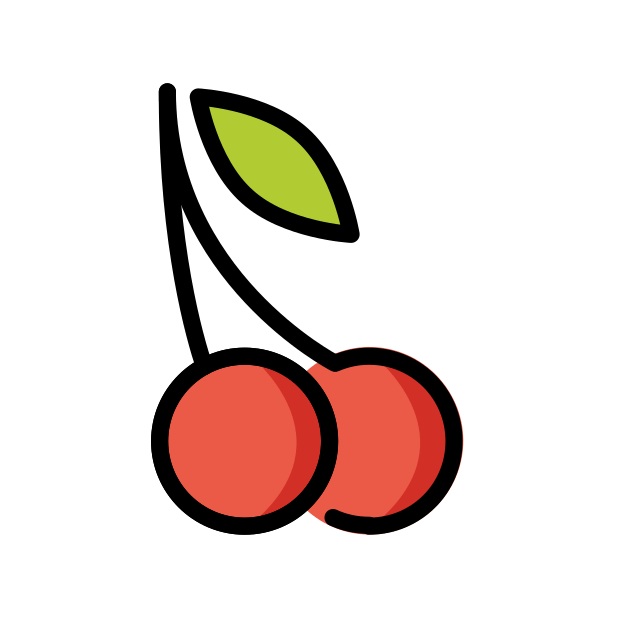
Emoji: 🍒
Name: cherries
Unicode: 0x1f352